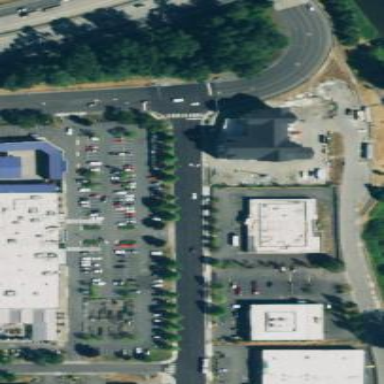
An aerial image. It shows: Commercial area.